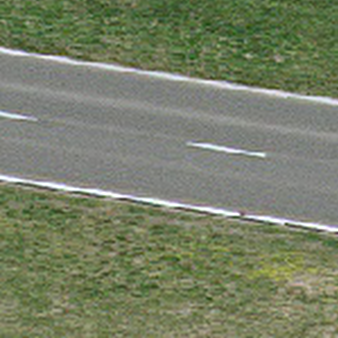
Label: other